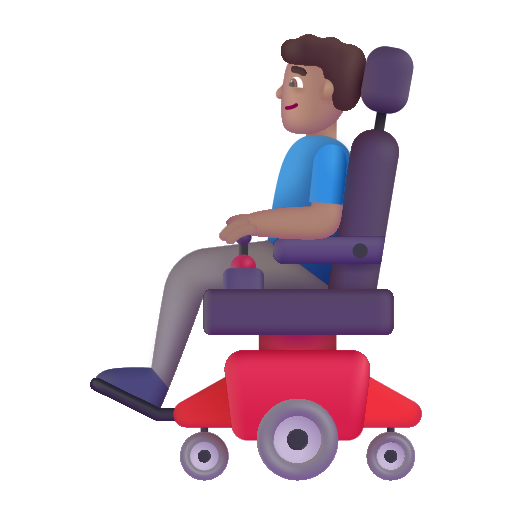
man in motorized wheelchair color